【题型】选择题　【知识点】函数　【难度】easy
心形代表浪漫的爱情，人们用它来向所爱之人表达爱意。一心形作为建筑立面造型，呈现出优雅的弧度，心形木屋融入山川，河流，森林，草原，营造出一个精神和自然聚合的空间。图2是由此抽象出来的一个“心形”图形，这个图形可看作由两个函数的图象构成，则“心形”在$x$轴上方的图象对应的函数解析式可能为（ ）

\vspace{0.5em}
$A.\ y=|x|\sqrt{4-x^2}$ \\
$B.\ y=x\sqrt{4-x^2}$ \\
$C.\ y=\sqrt{-x^2+2|x|}$ \\
$D.\ y=\sqrt{-x^2+2x}$
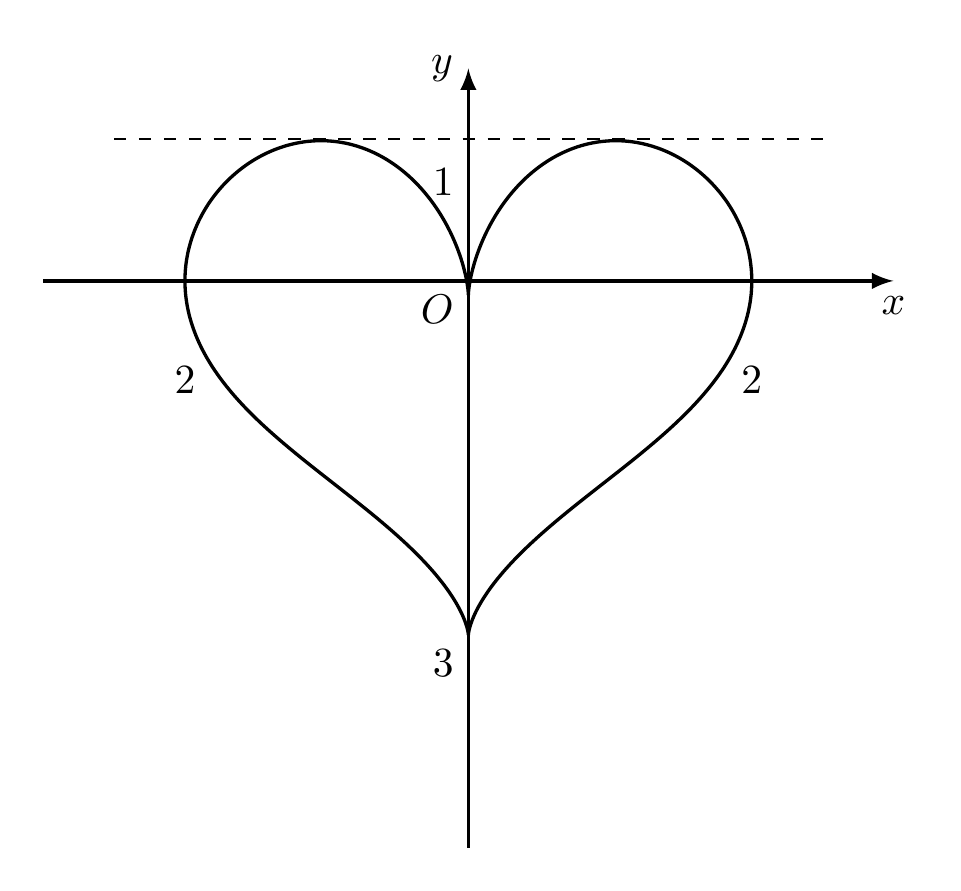
【解答】
\textbf{【答案】} $\boldsymbol{C}$

\vspace{1em}
\textbf{【知识点】} 根据函数图象选择解析式

\vspace{1em}
\textbf{【分析】} 根据奇偶性和最值排除错误答案即可。

\vspace{1em}
\textbf{【详解】}
A选项：$y|_{x=\sqrt{3}}=\sqrt{3}>1$，故A错误；

B选项：记$f(x)=x\sqrt{4-x^2}$，则$f(-x)=-x\sqrt{4-x^2}=-f(x)$，故$f(x)$为奇函数，不符合题意，故B错误；

C选项：记$h(x)=\sqrt{-x^2+2|x|}$，则$h(-x)=\sqrt{-x^2+2|x|}=h(x)$，故$y=\sqrt{-x^2+2|x|}$为偶函数。
当$x\geq0$时，$y=\sqrt{-x^2+2|x|}=\sqrt{-x^2+2x}=\sqrt{-(x-1)^2+1}$，
此函数在$(0,1)$上单调递增，在$(1,2)$上单调递减，且$h(0)=0,h(1)=1,h(2)=0$，故C正确；

D选项：记$g(x)=\sqrt{-x^2+2x}$，则$g(-x)=\sqrt{-x^2-2x}\neq -g(x)$，故$g(x)$既不是奇函数也不是偶函数，不符合题意，故D错误。

故选：$\boldsymbol{C}$。